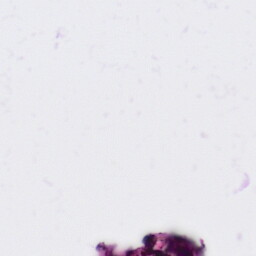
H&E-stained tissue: Ovarian